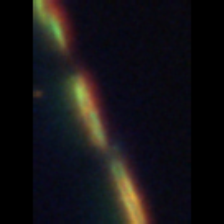
Taxon: Psuedo-nitzschia
Group: Diatoms